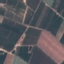
Land use / land cover: PermanentCrop